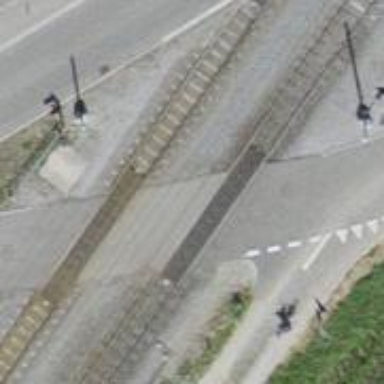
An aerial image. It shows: Full railway crossing barrier.